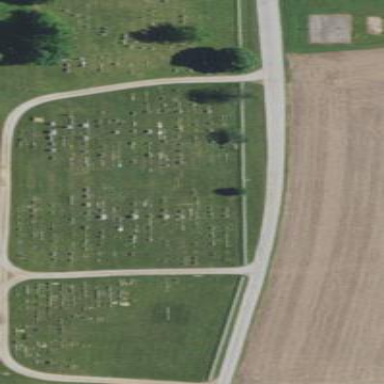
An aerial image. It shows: Grave yard.